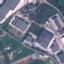
Label: Industrial